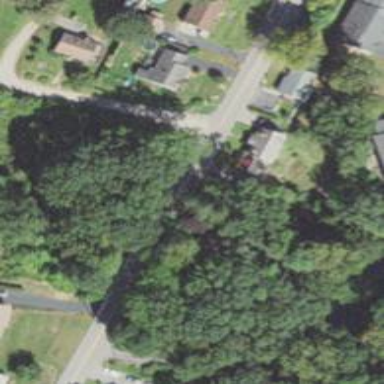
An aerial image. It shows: Residential driveway designated as service road.